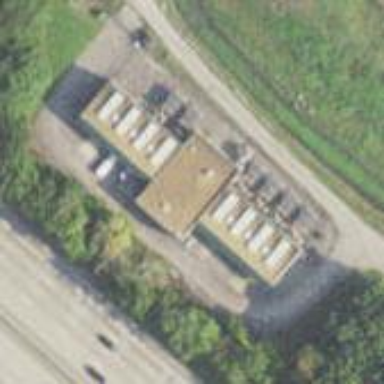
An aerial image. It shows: Power plant.